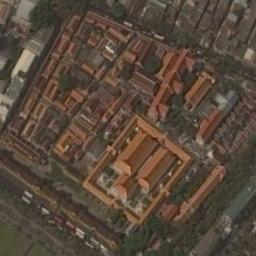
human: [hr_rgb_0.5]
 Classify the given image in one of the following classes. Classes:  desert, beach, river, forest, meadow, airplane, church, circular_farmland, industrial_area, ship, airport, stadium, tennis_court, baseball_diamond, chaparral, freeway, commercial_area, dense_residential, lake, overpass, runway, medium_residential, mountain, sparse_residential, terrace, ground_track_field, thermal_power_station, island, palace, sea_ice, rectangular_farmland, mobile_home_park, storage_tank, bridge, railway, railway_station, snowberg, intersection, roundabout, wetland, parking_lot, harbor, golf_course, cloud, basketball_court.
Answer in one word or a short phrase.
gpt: palace